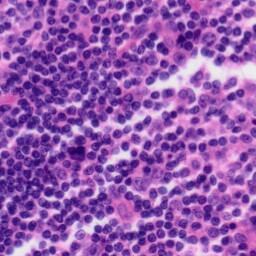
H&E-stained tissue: Tonsil